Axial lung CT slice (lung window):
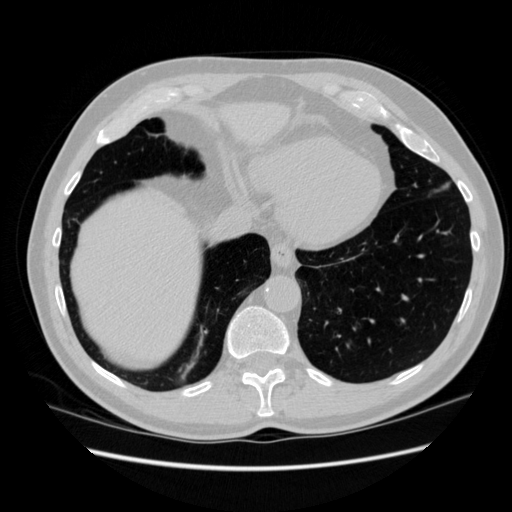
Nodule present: no